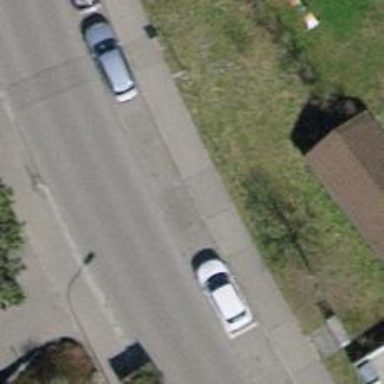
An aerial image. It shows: Asphalt sidewalk.